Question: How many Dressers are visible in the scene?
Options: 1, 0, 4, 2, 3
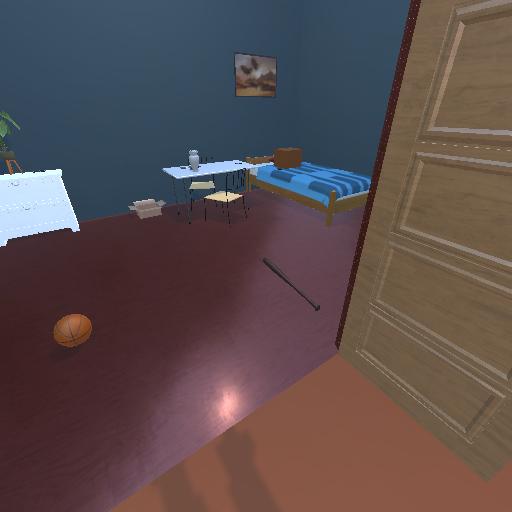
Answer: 1